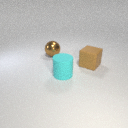
large brown metal sphere behind large brown rubber cube